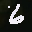
Label: 6